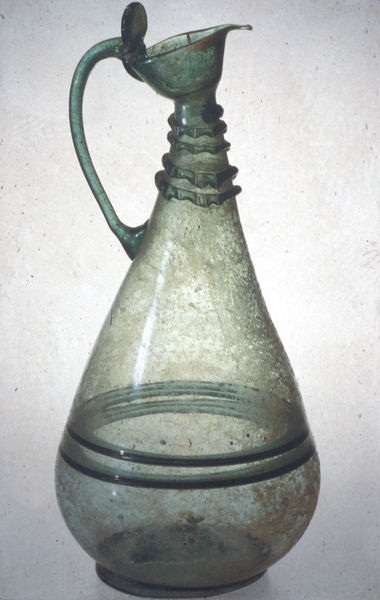
Titel: Wasserkrug aus dem Iran (Islam)
Künstler: unbekannt
Standort: Kopenhagen
Institution: David Collection
Schlagwörter: blau, schatten, grün, glas, grau, licht, mund, schwarz, muster, alt, flasche, hals, boden, kreis, rund, henkel, kanne, krug, stillleben, vase, klar, wellen, schnabel, rand, wein, verzierung, gestreift, streifen, metall, bauch, fein, ring, dünn, zierlich, foto, fotografie, griff, schmutz, deckel, gefäß, antike, ringe, geschirr, gebogen, bläulich, karaffe, öffnung, arabisch, glaskaraffe, antik, durchsichtig, dreck, klappe, fotographie, objekt, standfuß, geblasen, islam, fragil, rillen, zerbrechlich, römisch, fadenauflage, bauchig, mundgeblasen, tülle, ausguss, gewölbt, etruskisch, archäologie, patina, schnaupe, iran, weinkaraffe, als, glaskunst, fund, riefen, glaskanne, grünöich, hengel, schütte, tropfenform, weinkaraffe aus glas, trigen, transparent